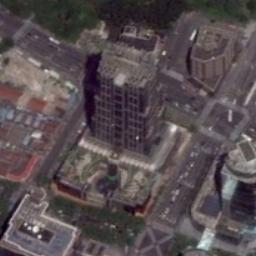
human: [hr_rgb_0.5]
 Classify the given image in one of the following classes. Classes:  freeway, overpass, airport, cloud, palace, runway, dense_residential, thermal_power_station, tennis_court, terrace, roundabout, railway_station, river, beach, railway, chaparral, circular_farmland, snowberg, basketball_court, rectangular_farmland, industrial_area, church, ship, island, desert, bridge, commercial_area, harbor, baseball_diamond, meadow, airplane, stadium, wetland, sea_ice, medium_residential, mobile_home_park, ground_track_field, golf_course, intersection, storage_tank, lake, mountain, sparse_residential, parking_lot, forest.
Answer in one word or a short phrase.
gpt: commercial_area